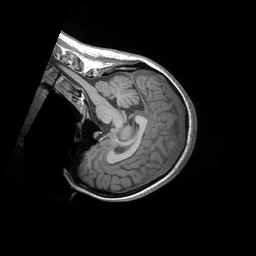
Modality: T1w
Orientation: sagittal
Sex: female